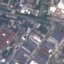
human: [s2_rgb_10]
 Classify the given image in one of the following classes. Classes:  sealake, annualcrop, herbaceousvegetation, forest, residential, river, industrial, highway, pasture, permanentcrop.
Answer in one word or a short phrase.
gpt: Industrial